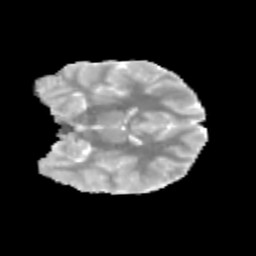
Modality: MD
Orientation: coronal
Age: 11
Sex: male
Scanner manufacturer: siemens
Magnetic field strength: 3 T
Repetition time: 3.8 s
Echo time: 0.07 s